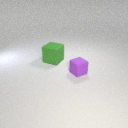
small purple rubber cube to the right of large green rubber cube